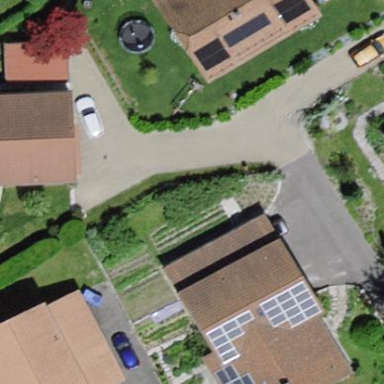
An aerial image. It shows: Detached building.